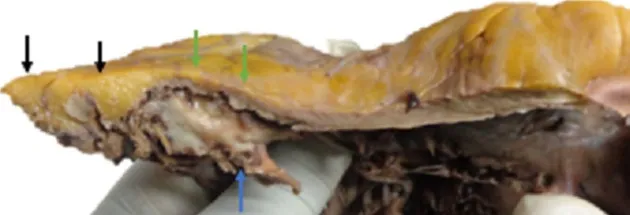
the right ventricular free wall showing ventricular wall thinning (green arrows) with marked fibrofatty replacement of the myocardium at the apex (black arrows), the papillary muscle (blue arrow) is also visible.
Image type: pathology (h&e)